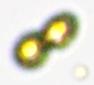
Label: Margalefidinium